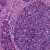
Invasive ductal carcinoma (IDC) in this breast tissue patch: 1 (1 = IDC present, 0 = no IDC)